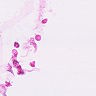
Metastatic tissue present: no